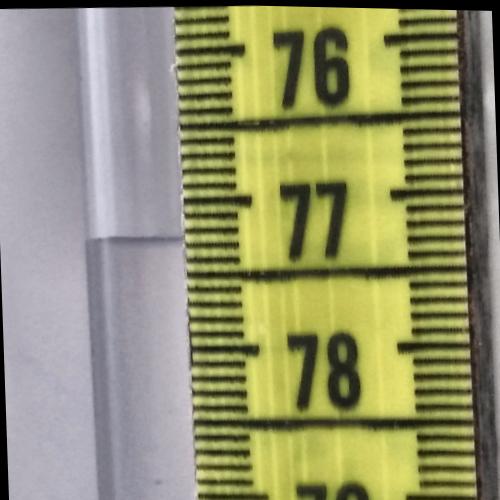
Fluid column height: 77.3 cm